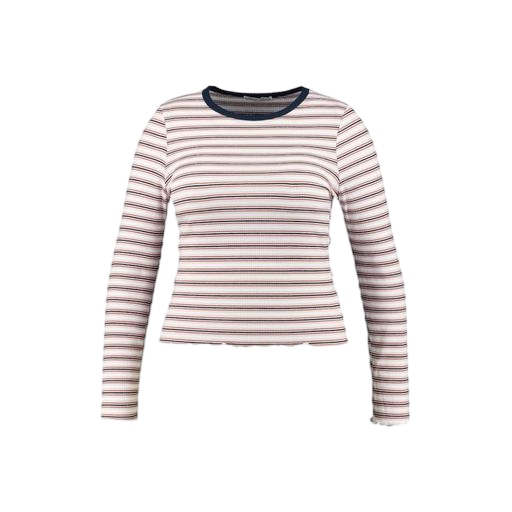
long-sleeve t-shirt only macy, red women's striped long-sleeve t-shirt, striped tight fitting tee, white background